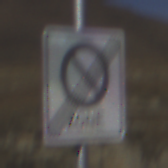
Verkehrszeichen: EndeEingeschraenktesHalteverbotZone
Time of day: Midday
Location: Outdoor (Nature)
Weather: Clear
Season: NotSpecified
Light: Natural